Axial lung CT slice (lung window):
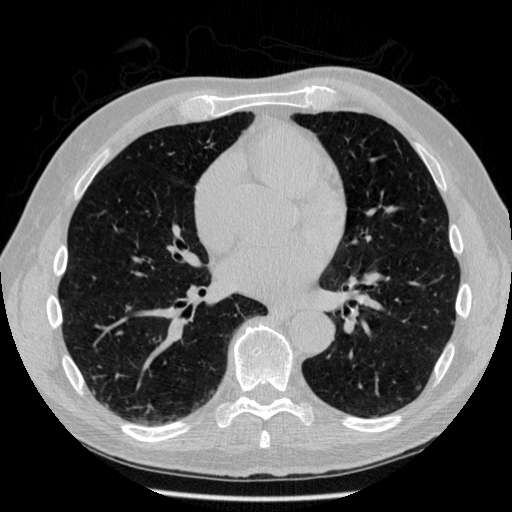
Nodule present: no